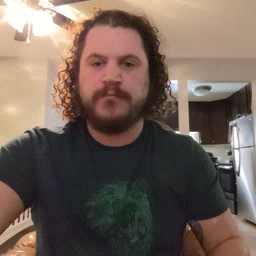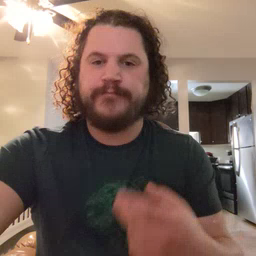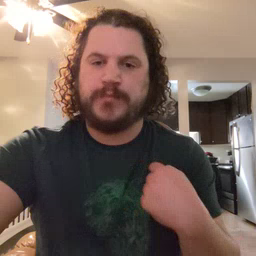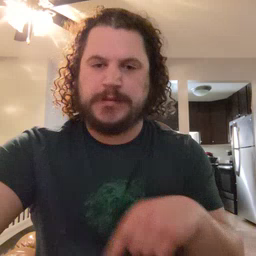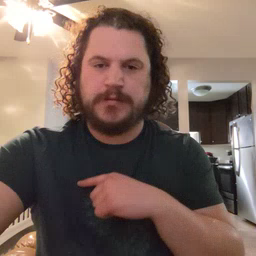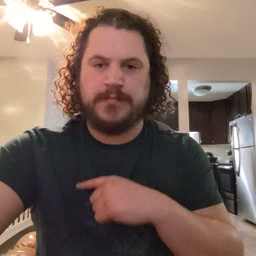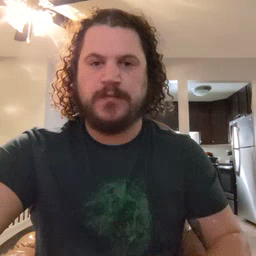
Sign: weus